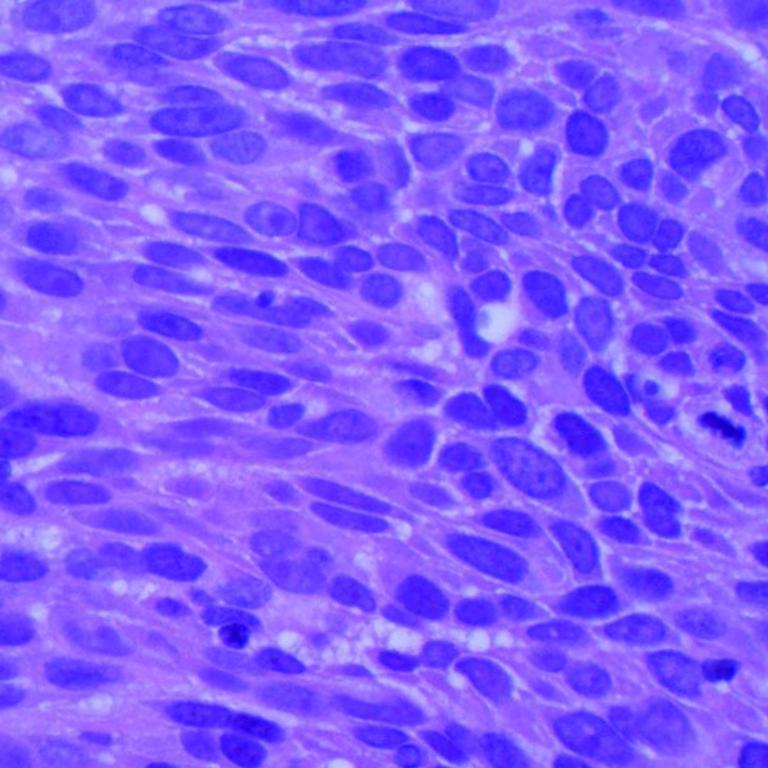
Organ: lung
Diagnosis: squamous carcinomas